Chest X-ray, PA view. Patient: 63 years old, sex F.
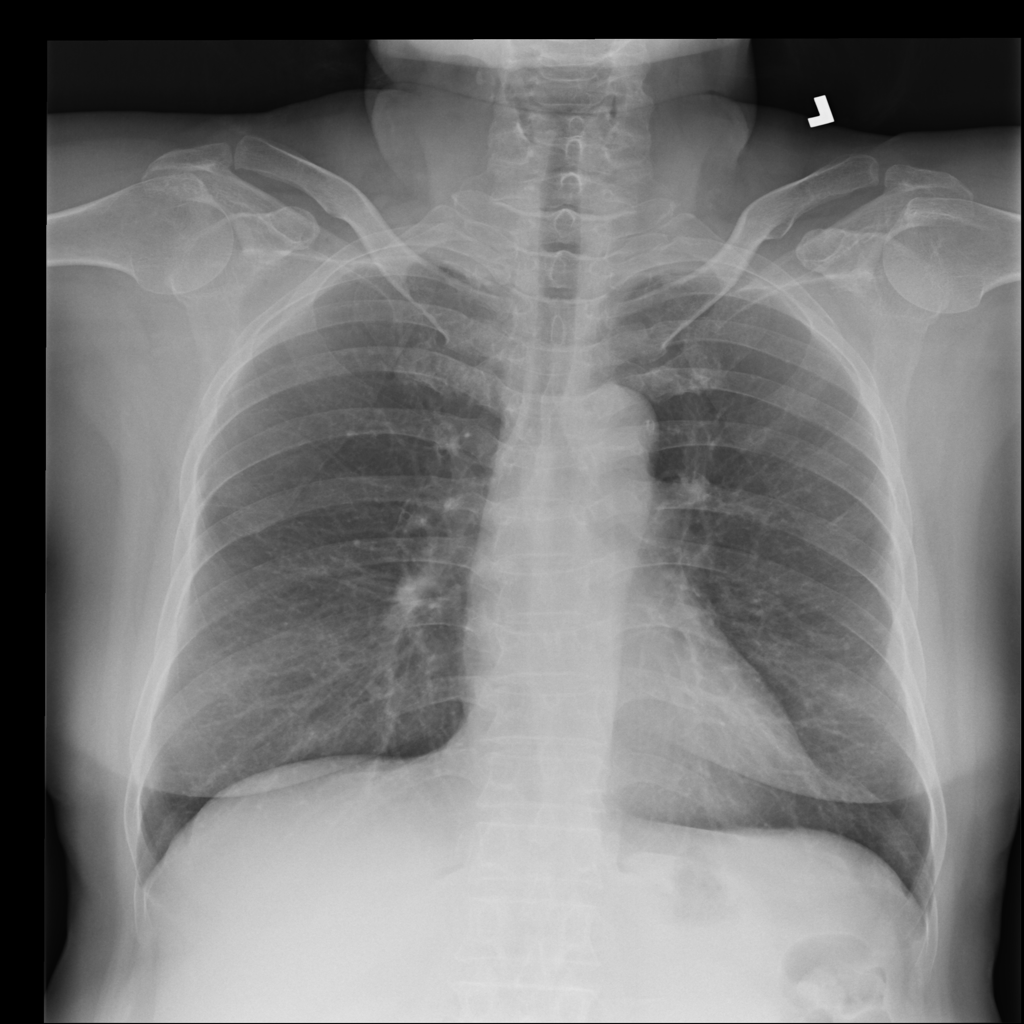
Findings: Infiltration